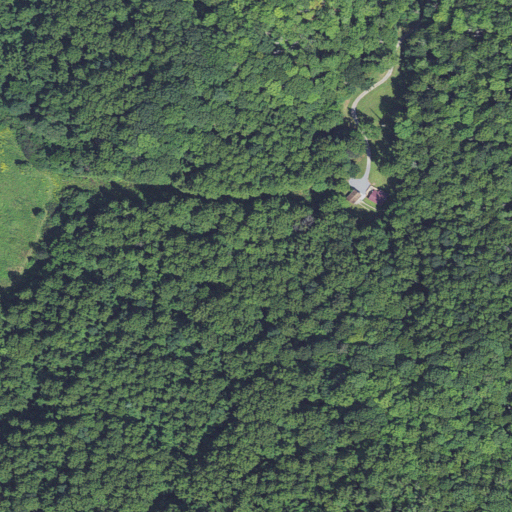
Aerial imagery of depression(s) in North Carolina named Foster Cove containing deciduous forest, grassland, mixed forest, and open development